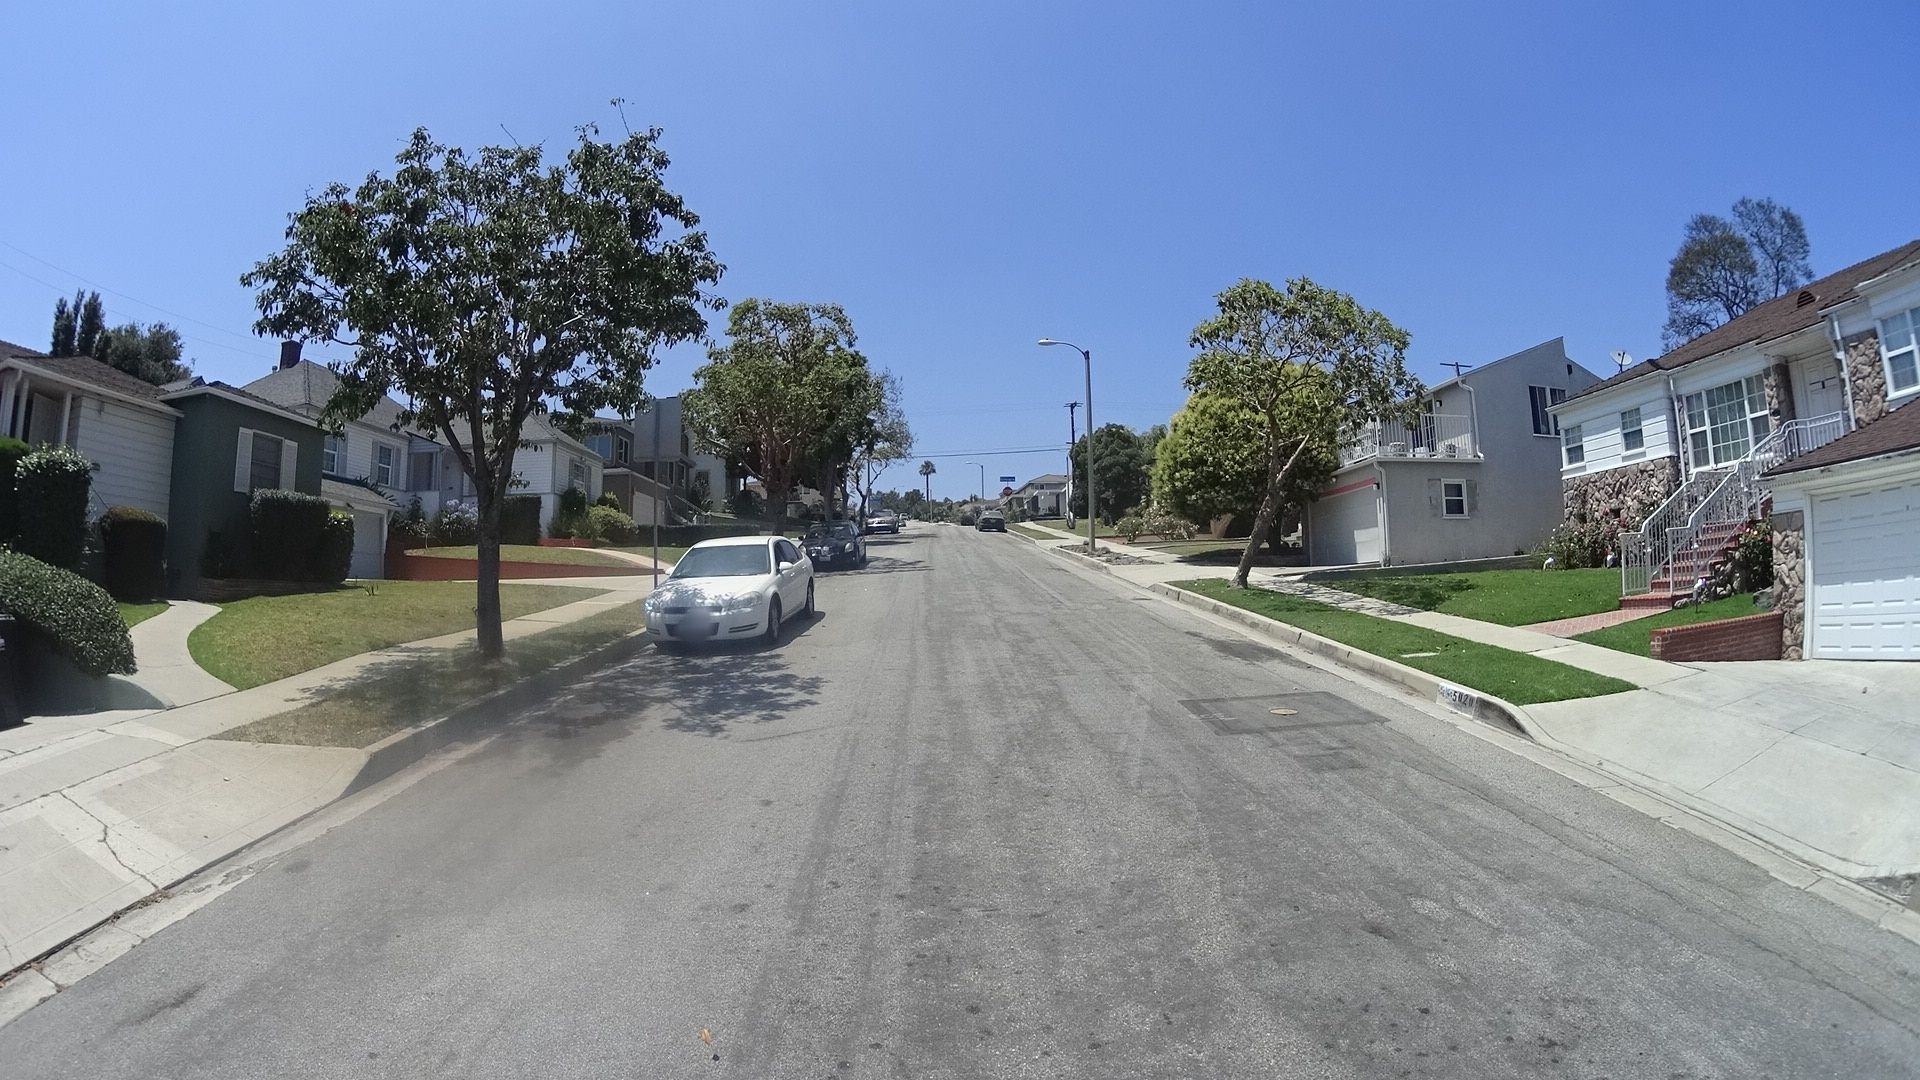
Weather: clear
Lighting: day
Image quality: good
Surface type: cycling surface
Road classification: residential
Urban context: urban centre
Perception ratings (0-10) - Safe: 7.92, Lively: 6.27, Beautiful: 7.84, Boring: 4.08, Depressing: 2.79, Wealthy: 7.53